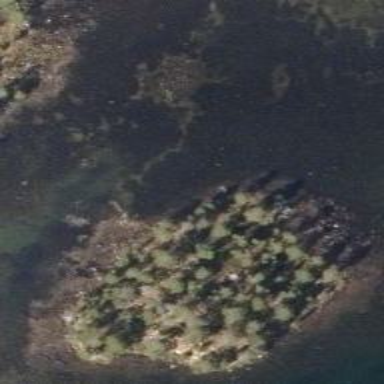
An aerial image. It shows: Islet.